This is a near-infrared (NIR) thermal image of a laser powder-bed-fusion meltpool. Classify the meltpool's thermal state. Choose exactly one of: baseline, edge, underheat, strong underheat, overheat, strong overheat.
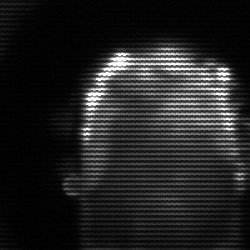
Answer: baseline